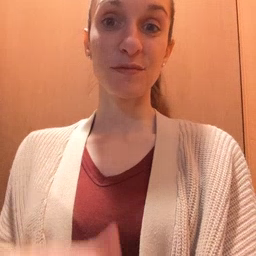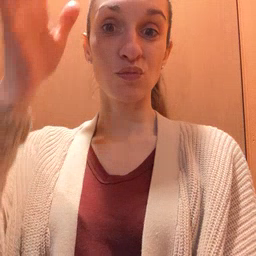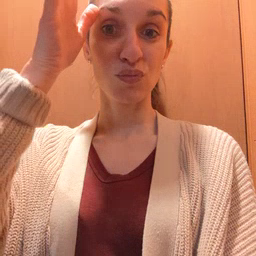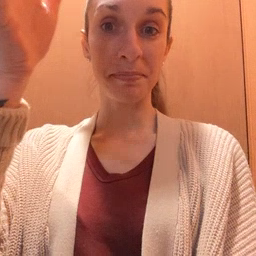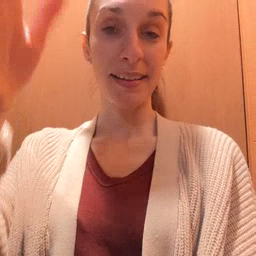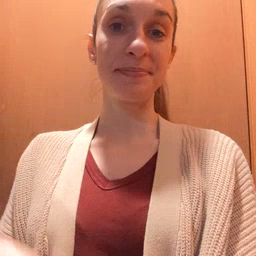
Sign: grandpa